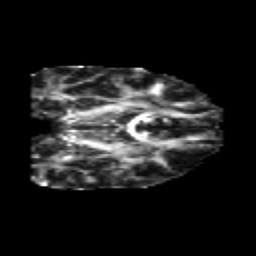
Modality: FA
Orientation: coronal
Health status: healthy
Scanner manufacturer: philips
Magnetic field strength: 3 T
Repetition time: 6.964 s
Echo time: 0.092 s